Aerial crown-view tile of a tropical tree (Barro Colorado Island, Panama), acquired 20250217:
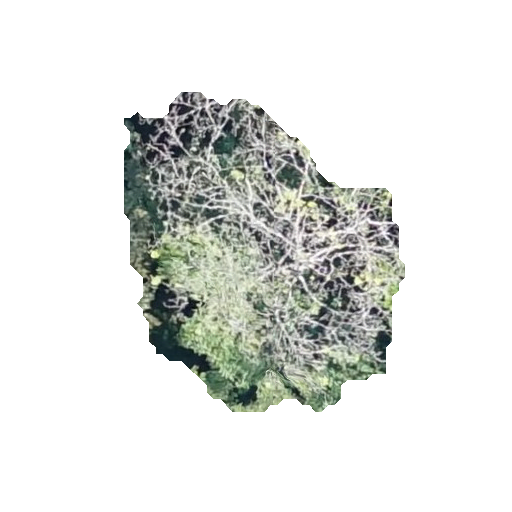
Species: Tabebuia rosea
GBIF accepted scientific name: Tabebuia rosea
Crown area: 95.413 m²